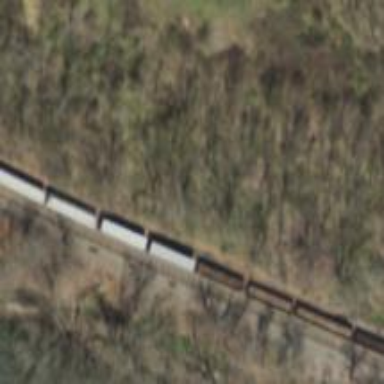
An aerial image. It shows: Railway track.